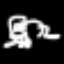
Label: frog